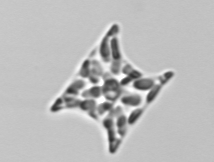
Label: Eucampia